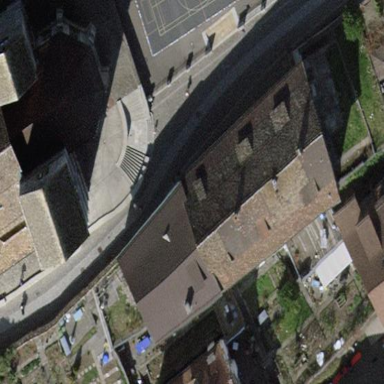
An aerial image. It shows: Building with gabled roof made of roof tiles.